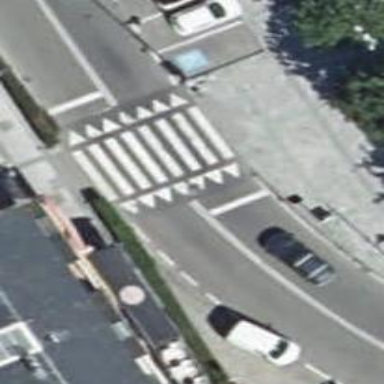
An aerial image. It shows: Marked road crossing.